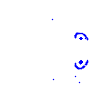
Particle: electron